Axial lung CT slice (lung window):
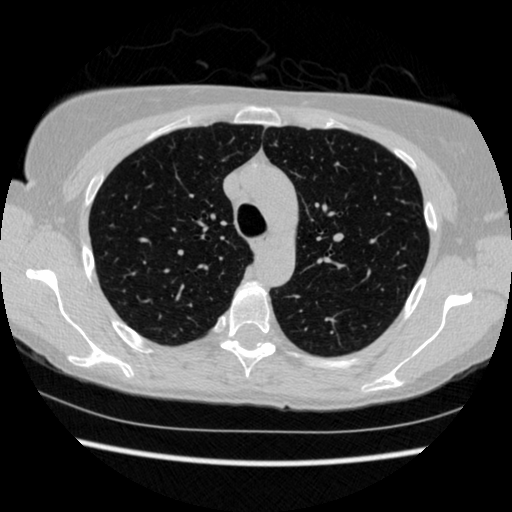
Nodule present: no